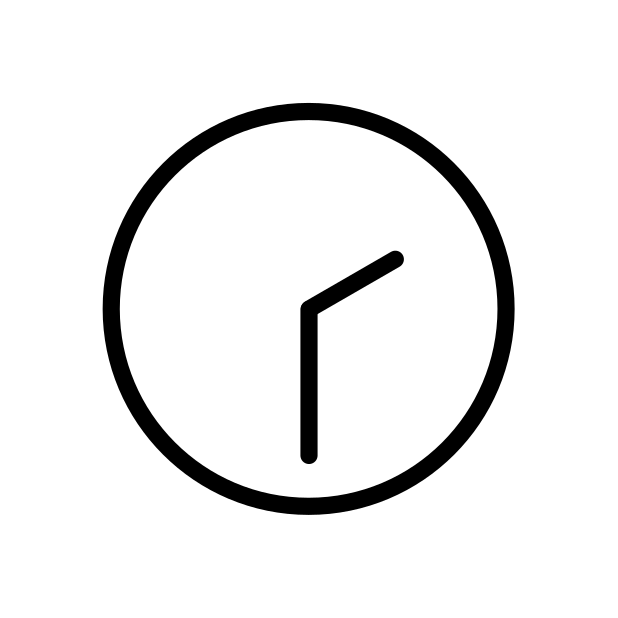
two-thirty